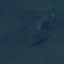
Land use / land cover class: Forest